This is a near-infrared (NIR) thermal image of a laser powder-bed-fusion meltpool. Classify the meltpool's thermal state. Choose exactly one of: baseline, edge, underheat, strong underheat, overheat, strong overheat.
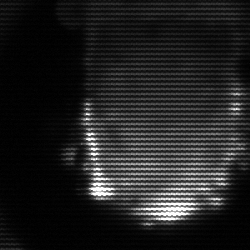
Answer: baseline